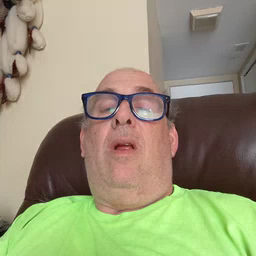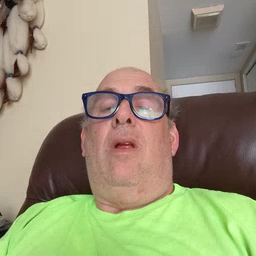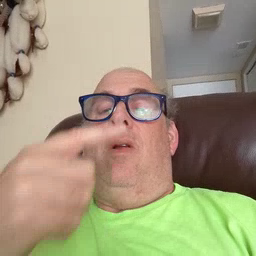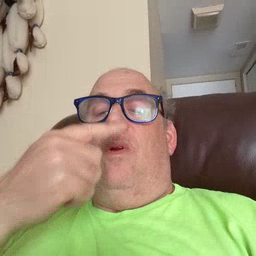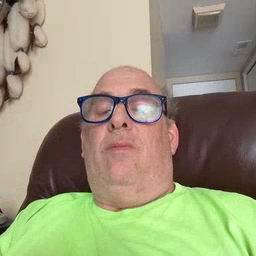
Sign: nose